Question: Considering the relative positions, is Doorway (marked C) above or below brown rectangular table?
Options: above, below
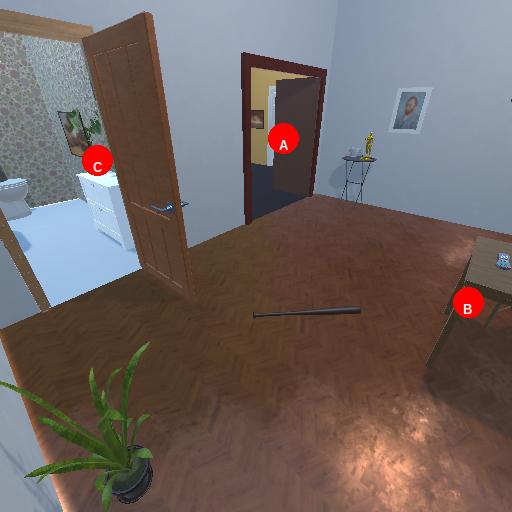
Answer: above